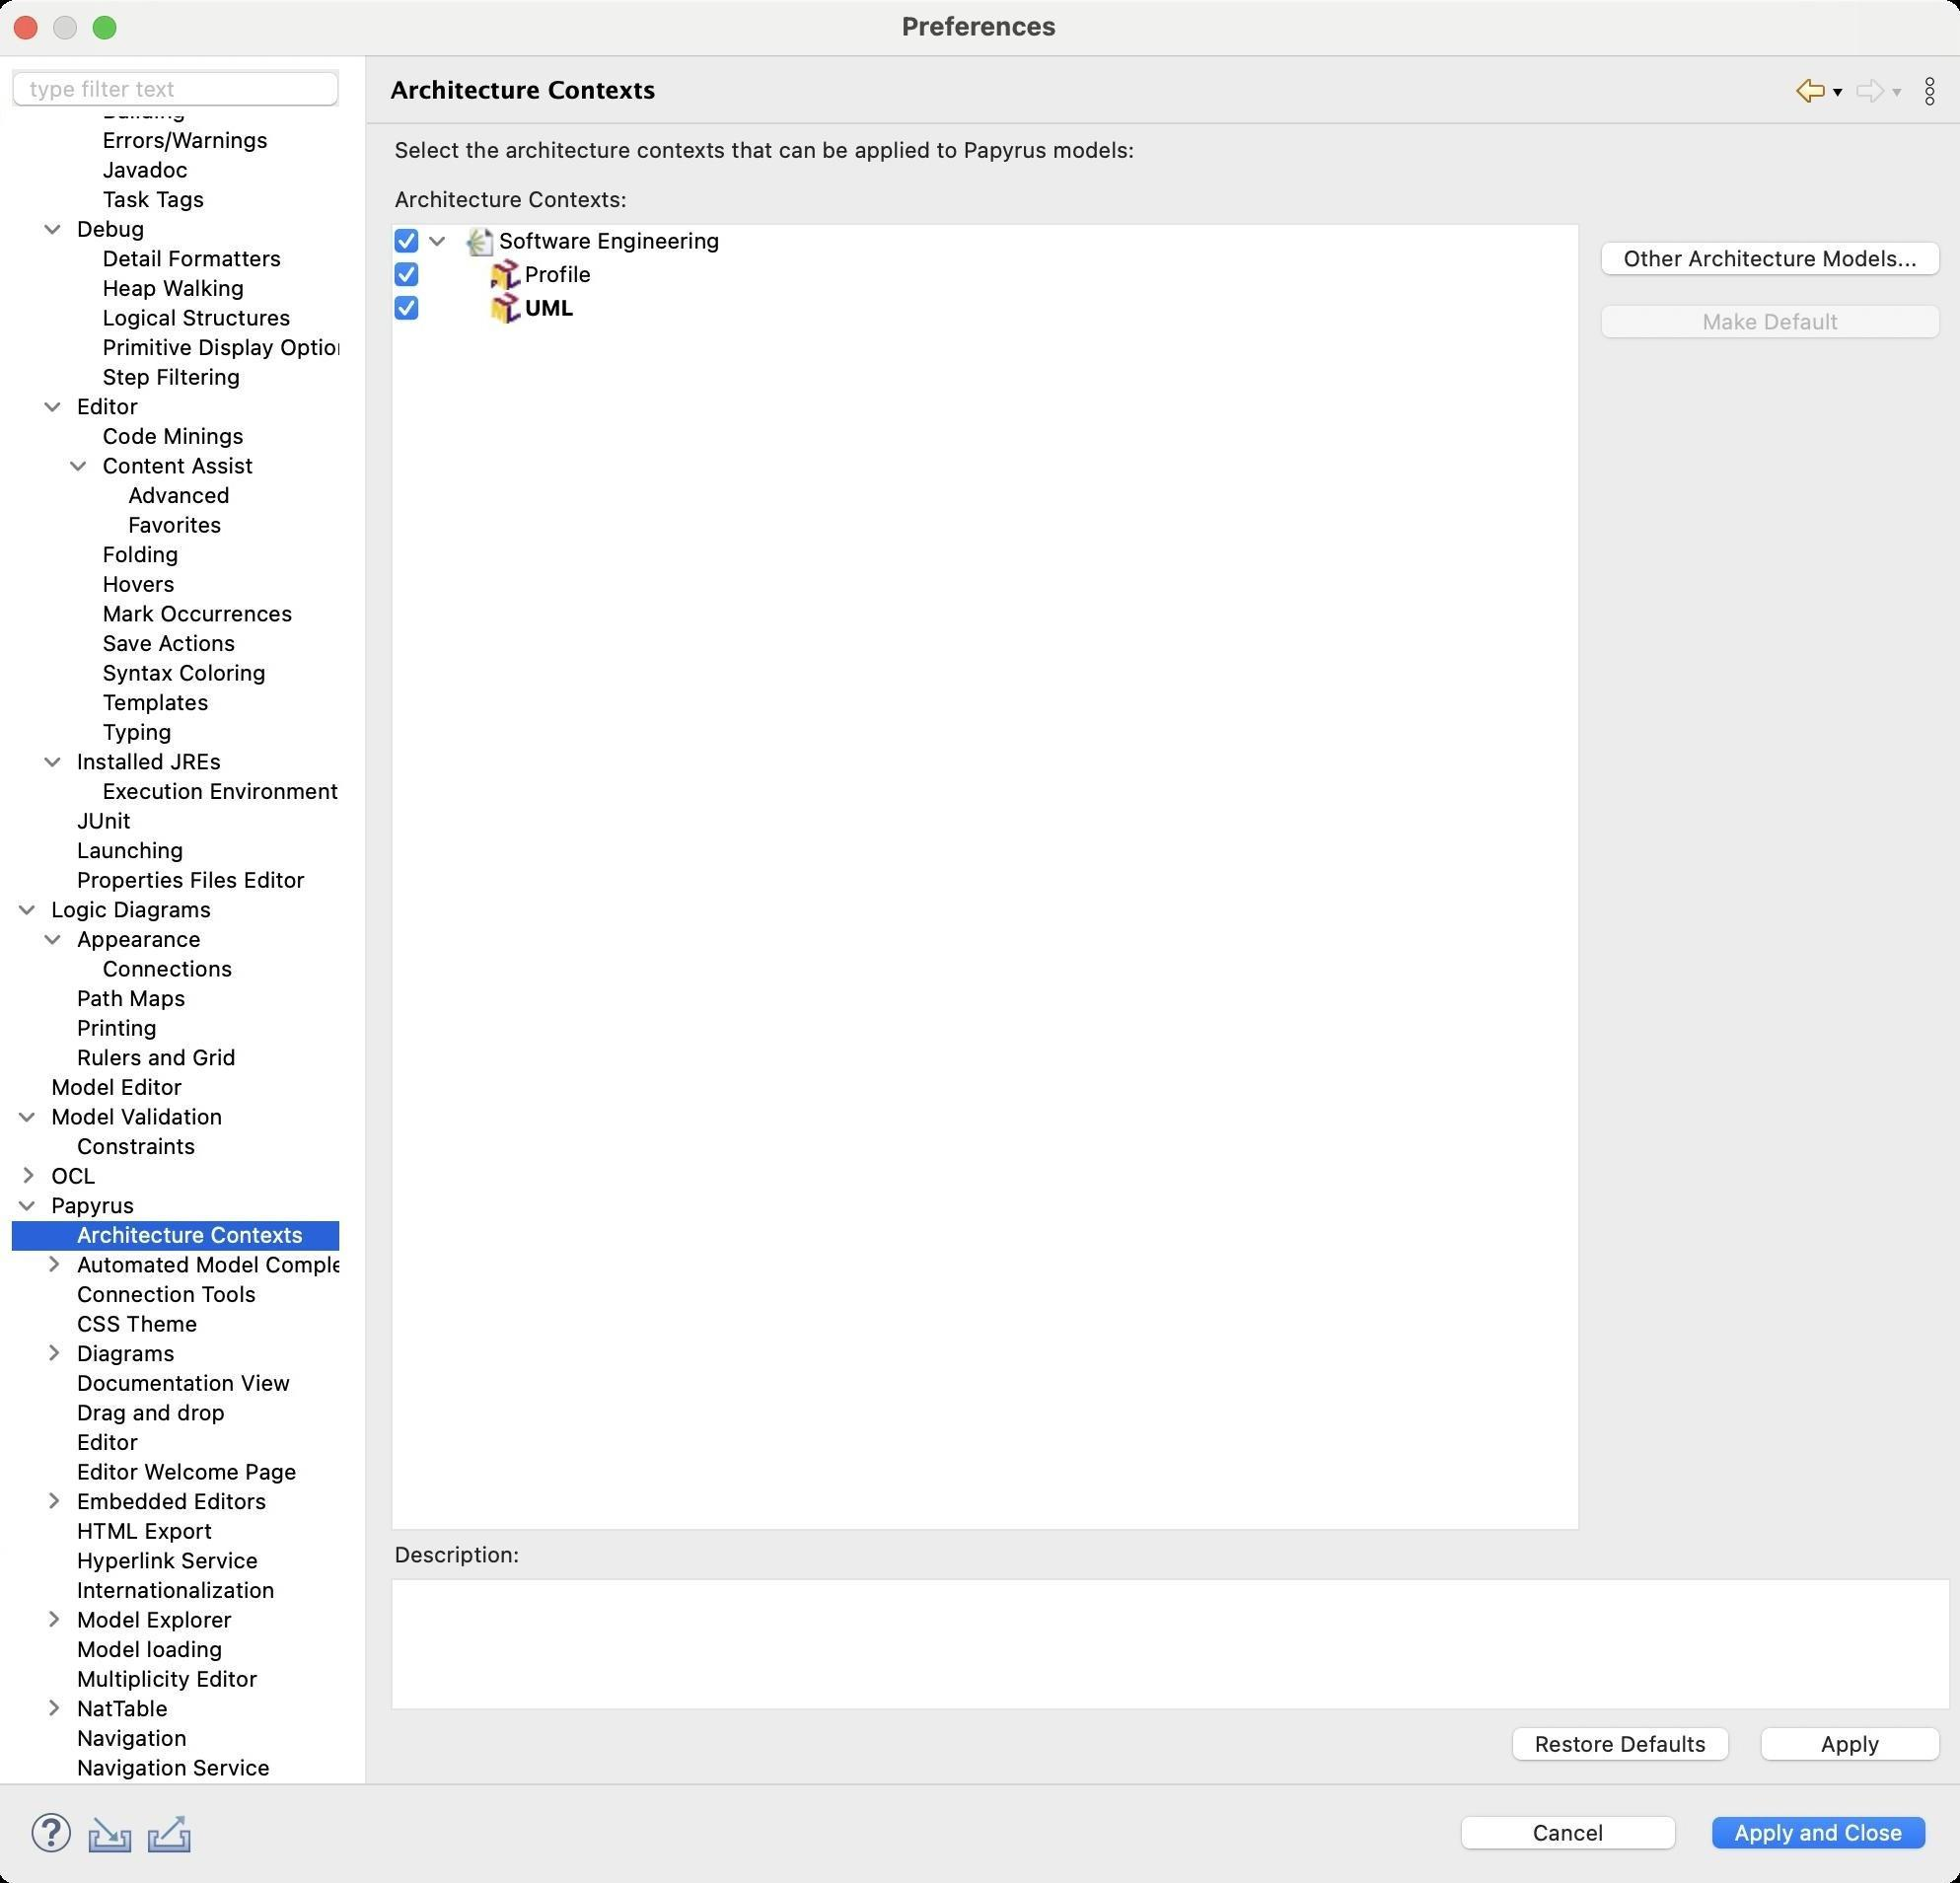
Accessibility tree:
{"name": "Preferences", "role": "AXWindow", "description": null, "role_description": "standard window", "value": null, "position": "480.00;95.00", "size": "995;955", "children": [{"name": "Apply_and_Close", "role": "AXButton", "description": null, "role_description": "button", "value": null, "position": "863.00;917.00", "size": "120;27", "children": []}, {"name": "Cancel", "role": "AXButton", "description": null, "role_description": "button", "value": null, "position": "736.00;917.00", "size": "120;27", "children": []}, {"name": null, "role": "AXToolbar", "description": null, "role_description": "toolbar", "value": null, "position": "12.00;915.00", "size": "90;30", "children": [{"name": "Help", "role": "AXCheckBox", "description": null, "role_description": "checkbox", "value": 0, "position": "12.00;915.00", "size": "30;30", "children": []}, {"name": "Import", "role": "AXButton", "description": null, "role_description": "button", "value": null, "position": "42.00;915.00", "size": "30;30", "children": []}, {"name": "Export", "role": "AXButton", "description": null, "role_description": "button", "value": null, "position": "72.00;915.00", "size": "30;30", "children": []}]}, {"name": null, "role": "AXScrollArea", "description": null, "role_description": "scroll area", "value": null, "position": "199.00;69.00", "size": "791;830", "children": [{"name": "Apply", "role": "AXButton", "description": null, "role_description": "button", "value": null, "position": "888.00;872.00", "size": "102;27", "children": []}, {"name": "Restore_Defaults", "role": "AXButton", "description": null, "role_description": "button", "value": null, "position": "762.00;872.00", "size": "121;27", "children": []}, {"name": null, "role": "AXScrollArea", "description": null, "role_description": "scroll area", "value": null, "position": "199.00;800.00", "size": "791;67", "children": [{"name": null, "role": "AXTable", "description": null, "role_description": "table", "value": null, "position": "200.00;801.00", "size": "789;65", "children": [{"name": null, "role": "AXColumn", "description": null, "role_description": "column", "value": null, "position": "200.00;801.00", "size": "11;65", "children": []}]}]}, {"name": null, "role": "AXStaticText", "description": null, "role_description": "text", "value": "Description:", "position": "199.00;781.00", "size": "791;14", "children": []}, {"name": "Make_Default", "role": "AXButton", "description": null, "role_description": "button", "value": null, "position": "807.00;151.00", "size": "183;27", "children": []}, {"name": "Other_Architecture_Models...", "role": "AXButton", "description": null, "role_description": "button", "value": null, "position": "807.00;119.00", "size": "183;27", "children": []}, {"name": null, "role": "AXStaticText", "description": null, "role_description": "text", "value": "", "position": "807.00;113.00", "size": "183;1", "children": []}, {"name": null, "role": "AXScrollArea", "description": null, "role_description": "scroll area", "value": null, "position": "199.00;113.00", "size": "603;663", "children": [{"name": null, "role": "AXOutline", "description": null, "role_description": "outline", "value": null, "position": "200.00;114.00", "size": "601;661", "children": [{"name": null, "role": "AXRow", "description": null, "role_description": "outline row", "value": null, "position": "200.00;114.00", "size": "601;17", "children": [{"name": "", "role": "AXCheckBox", "description": null, "role_description": "checkbox", "value": 1, "position": "200.00;114.00", "size": "14;16", "children": []}, {"name": null, "role": "AXGroup", "description": null, "role_description": "group", "value": null, "position": "215.00;114.00", "size": "152;17", "children": [{"name": null, "role": "AXDisclosureTriangle", "description": null, "role_description": "disclosure triangle", "value": 1, "position": "217.00;114.00", "size": "12;16", "children": []}, {"name": null, "role": "AXStaticText", "description": null, "role_description": "text", "value": "Software Engineering", "position": "233.00;114.00", "size": "133;16", "children": []}]}]}, {"name": null, "role": "AXRow", "description": null, "role_description": "outline row", "value": null, "position": "200.00;131.00", "size": "601;17", "children": [{"name": "", "role": "AXCheckBox", "description": null, "role_description": "checkbox", "value": 1, "position": "200.00;131.00", "size": "14;16", "children": []}, {"name": null, "role": "AXStaticText", "description": null, "role_description": "text", "value": "Profile", "position": "246.00;131.00", "size": "120;16", "children": []}]}, {"name": null, "role": "AXRow", "description": null, "role_description": "outline row", "value": null, "position": "200.00;148.00", "size": "601;17", "children": [{"name": "", "role": "AXCheckBox", "description": null, "role_description": "checkbox", "value": 1, "position": "200.00;148.00", "size": "14;16", "children": []}, {"name": null, "role": "AXStaticText", "description": null, "role_description": "text", "value": "UML", "position": "246.00;148.00", "size": "120;16", "children": []}]}, {"name": null, "role": "AXColumn", "description": null, "role_description": "column", "value": null, "position": "200.00;114.00", "size": "15;661", "children": []}, {"name": null, "role": "AXColumn", "description": null, "role_description": "column", "value": null, "position": "215.00;114.00", "size": "152;661", "children": []}]}]}, {"name": null, "role": "AXStaticText", "description": null, "role_description": "text", "value": "Architecture Contexts:", "position": "199.00;94.00", "size": "791;14", "children": []}, {"name": null, "role": "AXStaticText", "description": null, "role_description": "text", "value": "", "position": "199.00;88.00", "size": "791;1", "children": []}, {"name": null, "role": "AXStaticText", "description": null, "role_description": "text", "value": "Select the architecture contexts that can be applied to Papyrus models:", "position": "199.00;69.00", "size": "791;14", "children": []}]}, {"name": null, "role": "AXToolbar", "description": "", "role_description": "toolbar", "value": null, "position": "908.00;35.00", "size": "82;22", "children": [{"name": "Back_to_Papyrus", "role": "AXMenuButton", "description": null, "role_description": "menu button", "value": null, "position": "908.00;35.00", "size": "22;22", "children": []}, {"name": "Forward", "role": "AXMenuButton", "description": null, "role_description": "menu button", "value": null, "position": "938.00;35.00", "size": "22;22", "children": []}, {"name": "Additional_Dialog_Actions", "role": "AXButton", "description": null, "role_description": "button", "value": null, "position": "968.00;35.00", "size": "22;22", "children": []}]}, {"name": null, "role": "AXStaticText", "description": "", "role_description": "text", "value": "Architecture Contexts", "position": "196.00;35.00", "size": "705;21", "children": []}, {"name": null, "role": "AXSplitter", "description": null, "role_description": "splitter", "value": 180, "position": "180.00;28.00", "size": "5;876", "children": []}, {"name": null, "role": "AXScrollArea", "description": null, "role_description": "scroll area", "value": null, "position": "7.00;59.00", "size": "166;845", "children": [{"name": null, "role": "AXOutline", "description": null, "role_description": "outline", "value": null, "position": "7.00;-161.00", "size": "189;1305", "children": [{"name": null, "role": "AXRow", "description": null, "role_description": "outline row", "value": null, "position": "7.00;-161.00", "size": "189;15", "children": [{"name": null, "role": "AXGroup", "description": null, "role_description": "group", "value": null, "position": "7.00;-161.00", "size": "189;15", "children": [{"name": null, "role": "AXDisclosureTriangle", "description": null, "role_description": "disclosure triangle", "value": 0, "position": "9.00;-161.00", "size": "12;14", "children": []}, {"name": null, "role": "AXStaticText", "description": null, "role_description": "text", "value": "General", "position": "25.00;-161.00", "size": "170;14", "children": []}]}]}, {"name": null, "role": "AXRow", "description": null, "role_description": "outline row", "value": null, "position": "7.00;-146.00", "size": "189;15", "children": [{"name": null, "role": "AXGroup", "description": null, "role_description": "group", "value": null, "position": "7.00;-146.00", "size": "189;15", "children": [{"name": null, "role": "AXDisclosureTriangle", "description": null, "role_description": "disclosure triangle", "value": 0, "position": "9.00;-146.00", "size": "12;14", "children": []}, {"name": null, "role": "AXStaticText", "description": null, "role_description": "text", "value": "Alf", "position": "25.00;-146.00", "size": "170;14", "children": []}]}]}, {"name": null, "role": "AXRow", "description": null, "role_description": "outline row", "value": null, "position": "7.00;-131.00", "size": "189;15", "children": [{"name": null, "role": "AXGroup", "description": null, "role_description": "group", "value": null, "position": "7.00;-131.00", "size": "189;15", "children": [{"name": null, "role": "AXDisclosureTriangle", "description": null, "role_description": "disclosure triangle", "value": 0, "position": "9.00;-131.00", "size": "12;14", "children": []}, {"name": null, "role": "AXStaticText", "description": null, "role_description": "text", "value": "Ant", "position": "25.00;-131.00", "size": "170;14", "children": []}]}]}, {"name": null, "role": "AXRow", "description": null, "role_description": "outline row", "value": null, "position": "7.00;-116.00", "size": "189;15", "children": [{"name": null, "role": "AXGroup", "description": null, "role_description": "group", "value": null, "position": "7.00;-116.00", "size": "189;15", "children": [{"name": null, "role": "AXDisclosureTriangle", "description": null, "role_description": "disclosure triangle", "value": 0, "position": "9.00;-116.00", "size": "12;14", "children": []}, {"name": null, "role": "AXStaticText", "description": null, "role_description": "text", "value": "Context", "position": "25.00;-116.00", "size": "170;14", "children": []}]}]}, {"name": null, "role": "AXRow", "description": null, "role_description": "outline row", "value": null, "position": "7.00;-101.00", "size": "189;15", "children": [{"name": null, "role": "AXGroup", "description": null, "role_description": "group", "value": null, "position": "7.00;-101.00", "size": "189;15", "children": [{"name": null, "role": "AXDisclosureTriangle", "description": null, "role_description": "disclosure triangle", "value": 0, "position": "9.00;-101.00", "size": "12;14", "children": []}, {"name": null, "role": "AXStaticText", "description": null, "role_description": "text", "value": "CSS", "position": "25.00;-101.00", "size": "170;14", "children": []}]}]}, {"name": null, "role": "AXRow", "description": null, "role_description": "outline row", "value": null, "position": "7.00;-86.00", "size": "189;15", "children": [{"name": null, "role": "AXGroup", "description": null, "role_description": "group", "value": null, "position": "7.00;-86.00", "size": "189;15", "children": [{"name": null, "role": "AXDisclosureTriangle", "description": null, "role_description": "disclosure triangle", "value": 0, "position": "9.00;-86.00", "size": "12;14", "children": []}, {"name": null, "role": "AXStaticText", "description": null, "role_description": "text", "value": "EMF Compare", "position": "25.00;-86.00", "size": "170;14", "children": []}]}]}, {"name": null, "role": "AXRow", "description": null, "role_description": "outline row", "value": null, "position": "7.00;-71.00", "size": "189;15", "children": [{"name": null, "role": "AXGroup", "description": null, "role_description": "group", "value": null, "position": "7.00;-71.00", "size": "189;15", "children": [{"name": null, "role": "AXDisclosureTriangle", "description": null, "role_description": "disclosure triangle", "value": 0, "position": "9.00;-71.00", "size": "12;14", "children": []}, {"name": null, "role": "AXStaticText", "description": null, "role_description": "text", "value": "Help", "position": "25.00;-71.00", "size": "170;14", "children": []}]}]}, {"name": null, "role": "AXRow", "description": null, "role_description": "outline row", "value": null, "position": "7.00;-56.00", "size": "189;15", "children": [{"name": null, "role": "AXGroup", "description": null, "role_description": "group", "value": null, "position": "7.00;-56.00", "size": "189;15", "children": [{"name": null, "role": "AXDisclosureTriangle", "description": null, "role_description": "disclosure triangle", "value": 0, "position": "9.00;-56.00", "size": "12;14", "children": []}, {"name": null, "role": "AXStaticText", "description": null, "role_description": "text", "value": "Install/Update", "position": "25.00;-56.00", "size": "170;14", "children": []}]}]}, {"name": null, "role": "AXRow", "description": null, "role_description": "outline row", "value": null, "position": "7.00;-41.00", "size": "189;15", "children": [{"name": null, "role": "AXGroup", "description": null, "role_description": "group", "value": null, "position": "7.00;-41.00", "size": "189;15", "children": [{"name": null, "role": "AXDisclosureTriangle", "description": null, "role_description": "disclosure triangle", "value": 1, "position": "9.00;-41.00", "size": "12;14", "children": []}, {"name": null, "role": "AXStaticText", "description": null, "role_description": "text", "value": "Java", "position": "25.00;-41.00", "size": "170;14", "children": []}]}]}, {"name": null, "role": "AXRow", "description": null, "role_description": "outline row", "value": null, "position": "7.00;-26.00", "size": "189;15", "children": [{"name": null, "role": "AXGroup", "description": null, "role_description": "group", "value": null, "position": "7.00;-26.00", "size": "189;15", "children": [{"name": null, "role": "AXDisclosureTriangle", "description": null, "role_description": "disclosure triangle", "value": 0, "position": "22.00;-26.00", "size": "12;14", "children": []}, {"name": null, "role": "AXStaticText", "description": null, "role_description": "text", "value": "Appearance", "position": "38.00;-26.00", "size": "157;14", "children": []}]}]}, {"name": null, "role": "AXRow", "description": null, "role_description": "outline row", "value": null, "position": "7.00;-11.00", "size": "189;15", "children": [{"name": null, "role": "AXGroup", "description": null, "role_description": "group", "value": null, "position": "7.00;-11.00", "size": "189;15", "children": [{"name": null, "role": "AXDisclosureTriangle", "description": null, "role_description": "disclosure triangle", "value": 0, "position": "22.00;-11.00", "size": "12;14", "children": []}, {"name": null, "role": "AXStaticText", "description": null, "role_description": "text", "value": "Build Path", "position": "38.00;-11.00", "size": "157;14", "children": []}]}]}, {"name": null, "role": "AXRow", "description": null, "role_description": "outline row", "value": null, "position": "7.00;4.00", "size": "189;15", "children": [{"name": null, "role": "AXStaticText", "description": null, "role_description": "text", "value": "Bytecode Outline", "position": "38.00;4.00", "size": "157;14", "children": []}]}, {"name": null, "role": "AXRow", "description": null, "role_description": "outline row", "value": null, "position": "7.00;19.00", "size": "189;15", "children": [{"name": null, "role": "AXGroup", "description": null, "role_description": "group", "value": null, "position": "7.00;19.00", "size": "189;15", "children": [{"name": null, "role": "AXDisclosureTriangle", "description": null, "role_description": "disclosure triangle", "value": 0, "position": "22.00;19.00", "size": "12;14", "children": []}, {"name": null, "role": "AXStaticText", "description": null, "role_description": "text", "value": "Code Style", "position": "38.00;19.00", "size": "157;14", "children": []}]}]}, {"name": null, "role": "AXRow", "description": null, "role_description": "outline row", "value": null, "position": "7.00;34.00", "size": "189;15", "children": [{"name": null, "role": "AXGroup", "description": null, "role_description": "group", "value": null, "position": "7.00;34.00", "size": "189;15", "children": [{"name": null, "role": "AXDisclosureTriangle", "description": null, "role_description": "disclosure triangle", "value": 1, "position": "22.00;34.00", "size": "12;14", "children": []}, {"name": null, "role": "AXStaticText", "description": null, "role_description": "text", "value": "Compiler", "position": "38.00;34.00", "size": "157;14", "children": []}]}]}, {"name": null, "role": "AXRow", "description": null, "role_description": "outline row", "value": null, "position": "7.00;49.00", "size": "189;15", "children": [{"name": null, "role": "AXStaticText", "description": null, "role_description": "text", "value": "Building", "position": "51.00;49.00", "size": "144;14", "children": []}]}, {"name": null, "role": "AXRow", "description": null, "role_description": "outline row", "value": null, "position": "7.00;64.00", "size": "189;15", "children": [{"name": null, "role": "AXStaticText", "description": null, "role_description": "text", "value": "Errors/Warnings", "position": "51.00;64.00", "size": "144;14", "children": []}]}, {"name": null, "role": "AXRow", "description": null, "role_description": "outline row", "value": null, "position": "7.00;79.00", "size": "189;15", "children": [{"name": null, "role": "AXStaticText", "description": null, "role_description": "text", "value": "Javadoc", "position": "51.00;79.00", "size": "144;14", "children": []}]}, {"name": null, "role": "AXRow", "description": null, "role_description": "outline row", "value": null, "position": "7.00;94.00", "size": "189;15", "children": [{"name": null, "role": "AXStaticText", "description": null, "role_description": "text", "value": "Task Tags", "position": "51.00;94.00", "size": "144;14", "children": []}]}, {"name": null, "role": "AXRow", "description": null, "role_description": "outline row", "value": null, "position": "7.00;109.00", "size": "189;15", "children": [{"name": null, "role": "AXGroup", "description": null, "role_description": "group", "value": null, "position": "7.00;109.00", "size": "189;15", "children": [{"name": null, "role": "AXDisclosureTriangle", "description": null, "role_description": "disclosure triangle", "value": 1, "position": "22.00;109.00", "size": "12;14", "children": []}, {"name": null, "role": "AXStaticText", "description": null, "role_description": "text", "value": "Debug", "position": "38.00;109.00", "size": "157;14", "children": []}]}]}, {"name": null, "role": "AXRow", "description": null, "role_description": "outline row", "value": null, "position": "7.00;124.00", "size": "189;15", "children": [{"name": null, "role": "AXStaticText", "description": null, "role_description": "text", "value": "Detail Formatters", "position": "51.00;124.00", "size": "144;14", "children": []}]}, {"name": null, "role": "AXRow", "description": null, "role_description": "outline row", "value": null, "position": "7.00;139.00", "size": "189;15", "children": [{"name": null, "role": "AXStaticText", "description": null, "role_description": "text", "value": "Heap Walking", "position": "51.00;139.00", "size": "144;14", "children": []}]}, {"name": null, "role": "AXRow", "description": null, "role_description": "outline row", "value": null, "position": "7.00;154.00", "size": "189;15", "children": [{"name": null, "role": "AXStaticText", "description": null, "role_description": "text", "value": "Logical Structures", "position": "51.00;154.00", "size": "144;14", "children": []}]}, {"name": null, "role": "AXRow", "description": null, "role_description": "outline row", "value": null, "position": "7.00;169.00", "size": "189;15", "children": [{"name": null, "role": "AXStaticText", "description": null, "role_description": "text", "value": "Primitive Display Options", "position": "51.00;169.00", "size": "144;14", "children": []}]}, {"name": null, "role": "AXRow", "description": null, "role_description": "outline row", "value": null, "position": "7.00;184.00", "size": "189;15", "children": [{"name": null, "role": "AXStaticText", "description": null, "role_description": "text", "value": "Step Filtering", "position": "51.00;184.00", "size": "144;14", "children": []}]}, {"name": null, "role": "AXRow", "description": null, "role_description": "outline row", "value": null, "position": "7.00;199.00", "size": "189;15", "children": [{"name": null, "role": "AXGroup", "description": null, "role_description": "group", "value": null, "position": "7.00;199.00", "size": "189;15", "children": [{"name": null, "role": "AXDisclosureTriangle", "description": null, "role_description": "disclosure triangle", "value": 1, "position": "22.00;199.00", "size": "12;14", "children": []}, {"name": null, "role": "AXStaticText", "description": null, "role_description": "text", "value": "Editor", "position": "38.00;199.00", "size": "157;14", "children": []}]}]}, {"name": null, "role": "AXRow", "description": null, "role_description": "outline row", "value": null, "position": "7.00;214.00", "size": "189;15", "children": [{"name": null, "role": "AXStaticText", "description": null, "role_description": "text", "value": "Code Minings", "position": "51.00;214.00", "size": "144;14", "children": []}]}, {"name": null, "role": "AXRow", "description": null, "role_description": "outline row", "value": null, "position": "7.00;229.00", "size": "189;15", "children": [{"name": null, "role": "AXGroup", "description": null, "role_description": "group", "value": null, "position": "7.00;229.00", "size": "189;15", "children": [{"name": null, "role": "AXDisclosureTriangle", "description": null, "role_description": "disclosure triangle", "value": 1, "position": "35.00;229.00", "size": "12;14", "children": []}, {"name": null, "role": "AXStaticText", "description": null, "role_description": "text", "value": "Content Assist", "position": "51.00;229.00", "size": "144;14", "children": []}]}]}, {"name": null, "role": "AXRow", "description": null, "role_description": "outline row", "value": null, "position": "7.00;244.00", "size": "189;15", "children": [{"name": null, "role": "AXStaticText", "description": null, "role_description": "text", "value": "Advanced", "position": "64.00;244.00", "size": "131;14", "children": []}]}, {"name": null, "role": "AXRow", "description": null, "role_description": "outline row", "value": null, "position": "7.00;259.00", "size": "189;15", "children": [{"name": null, "role": "AXStaticText", "description": null, "role_description": "text", "value": "Favorites", "position": "64.00;259.00", "size": "131;14", "children": []}]}, {"name": null, "role": "AXRow", "description": null, "role_description": "outline row", "value": null, "position": "7.00;274.00", "size": "189;15", "children": [{"name": null, "role": "AXStaticText", "description": null, "role_description": "text", "value": "Folding", "position": "51.00;274.00", "size": "144;14", "children": []}]}, {"name": null, "role": "AXRow", "description": null, "role_description": "outline row", "value": null, "position": "7.00;289.00", "size": "189;15", "children": [{"name": null, "role": "AXStaticText", "description": null, "role_description": "text", "value": "Hovers", "position": "51.00;289.00", "size": "144;14", "children": []}]}, {"name": null, "role": "AXRow", "description": null, "role_description": "outline row", "value": null, "position": "7.00;304.00", "size": "189;15", "children": [{"name": null, "role": "AXStaticText", "description": null, "role_description": "text", "value": "Mark Occurrences", "position": "51.00;304.00", "size": "144;14", "children": []}]}, {"name": null, "role": "AXRow", "description": null, "role_description": "outline row", "value": null, "position": "7.00;319.00", "size": "189;15", "children": [{"name": null, "role": "AXStaticText", "description": null, "role_description": "text", "value": "Save Actions", "position": "51.00;319.00", "size": "144;14", "children": []}]}, {"name": null, "role": "AXRow", "description": null, "role_description": "outline row", "value": null, "position": "7.00;334.00", "size": "189;15", "children": [{"name": null, "role": "AXStaticText", "description": null, "role_description": "text", "value": "Syntax Coloring", "position": "51.00;334.00", "size": "144;14", "children": []}]}, {"name": null, "role": "AXRow", "description": null, "role_description": "outline row", "value": null, "position": "7.00;349.00", "size": "189;15", "children": [{"name": null, "role": "AXStaticText", "description": null, "role_description": "text", "value": "Templates", "position": "51.00;349.00", "size": "144;14", "children": []}]}, {"name": null, "role": "AXRow", "description": null, "role_description": "outline row", "value": null, "position": "7.00;364.00", "size": "189;15", "children": [{"name": null, "role": "AXStaticText", "description": null, "role_description": "text", "value": "Typing", "position": "51.00;364.00", "size": "144;14", "children": []}]}, {"name": null, "role": "AXRow", "description": null, "role_description": "outline row", "value": null, "position": "7.00;379.00", "size": "189;15", "children": [{"name": null, "role": "AXGroup", "description": null, "role_description": "group", "value": null, "position": "7.00;379.00", "size": "189;15", "children": [{"name": null, "role": "AXDisclosureTriangle", "description": null, "role_description": "disclosure triangle", "value": 1, "position": "22.00;379.00", "size": "12;14", "children": []}, {"name": null, "role": "AXStaticText", "description": null, "role_description": "text", "value": "Installed JREs", "position": "38.00;379.00", "size": "157;14", "children": []}]}]}, {"name": null, "role": "AXRow", "description": null, "role_description": "outline row", "value": null, "position": "7.00;394.00", "size": "189;15", "children": [{"name": null, "role": "AXStaticText", "description": null, "role_description": "text", "value": "Execution Environments", "position": "51.00;394.00", "size": "144;14", "children": []}]}, {"name": null, "role": "AXRow", "description": null, "role_description": "outline row", "value": null, "position": "7.00;409.00", "size": "189;15", "children": [{"name": null, "role": "AXStaticText", "description": null, "role_description": "text", "value": "JUnit", "position": "38.00;409.00", "size": "157;14", "children": []}]}, {"name": null, "role": "AXRow", "description": null, "role_description": "outline row", "value": null, "position": "7.00;424.00", "size": "189;15", "children": [{"name": null, "role": "AXStaticText", "description": null, "role_description": "text", "value": "Launching", "position": "38.00;424.00", "size": "157;14", "children": []}]}, {"name": null, "role": "AXRow", "description": null, "role_description": "outline row", "value": null, "position": "7.00;439.00", "size": "189;15", "children": [{"name": null, "role": "AXStaticText", "description": null, "role_description": "text", "value": "Properties Files Editor", "position": "38.00;439.00", "size": "157;14", "children": []}]}, {"name": null, "role": "AXRow", "description": null, "role_description": "outline row", "value": null, "position": "7.00;454.00", "size": "189;15", "children": [{"name": null, "role": "AXGroup", "description": null, "role_description": "group", "value": null, "position": "7.00;454.00", "size": "189;15", "children": [{"name": null, "role": "AXDisclosureTriangle", "description": null, "role_description": "disclosure triangle", "value": 1, "position": "9.00;454.00", "size": "12;14", "children": []}, {"name": null, "role": "AXStaticText", "description": null, "role_description": "text", "value": "Logic Diagrams", "position": "25.00;454.00", "size": "170;14", "children": []}]}]}, {"name": null, "role": "AXRow", "description": null, "role_description": "outline row", "value": null, "position": "7.00;469.00", "size": "189;15", "children": [{"name": null, "role": "AXGroup", "description": null, "role_description": "group", "value": null, "position": "7.00;469.00", "size": "189;15", "children": [{"name": null, "role": "AXDisclosureTriangle", "description": null, "role_description": "disclosure triangle", "value": 1, "position": "22.00;469.00", "size": "12;14", "children": []}, {"name": null, "role": "AXStaticText", "description": null, "role_description": "text", "value": "Appearance", "position": "38.00;469.00", "size": "157;14", "children": []}]}]}, {"name": null, "role": "AXRow", "description": null, "role_description": "outline row", "value": null, "position": "7.00;484.00", "size": "189;15", "children": [{"name": null, "role": "AXStaticText", "description": null, "role_description": "text", "value": "Connections", "position": "51.00;484.00", "size": "144;14", "children": []}]}, {"name": null, "role": "AXRow", "description": null, "role_description": "outline row", "value": null, "position": "7.00;499.00", "size": "189;15", "children": [{"name": null, "role": "AXStaticText", "description": null, "role_description": "text", "value": "Path Maps", "position": "38.00;499.00", "size": "157;14", "children": []}]}, {"name": null, "role": "AXRow", "description": null, "role_description": "outline row", "value": null, "position": "7.00;514.00", "size": "189;15", "children": [{"name": null, "role": "AXStaticText", "description": null, "role_description": "text", "value": "Printing", "position": "38.00;514.00", "size": "157;14", "children": []}]}, {"name": null, "role": "AXRow", "description": null, "role_description": "outline row", "value": null, "position": "7.00;529.00", "size": "189;15", "children": [{"name": null, "role": "AXStaticText", "description": null, "role_description": "text", "value": "Rulers and Grid", "position": "38.00;529.00", "size": "157;14", "children": []}]}, {"name": null, "role": "AXRow", "description": null, "role_description": "outline row", "value": null, "position": "7.00;544.00", "size": "189;15", "children": [{"name": null, "role": "AXStaticText", "description": null, "role_description": "text", "value": "Model Editor", "position": "25.00;544.00", "size": "170;14", "children": []}]}, {"name": null, "role": "AXRow", "description": null, "role_description": "outline row", "value": null, "position": "7.00;559.00", "size": "189;15", "children": [{"name": null, "role": "AXGroup", "description": null, "role_description": "group", "value": null, "position": "7.00;559.00", "size": "189;15", "children": [{"name": null, "role": "AXDisclosureTriangle", "description": null, "role_description": "disclosure triangle", "value": 1, "position": "9.00;559.00", "size": "12;14", "children": []}, {"name": null, "role": "AXStaticText", "description": null, "role_description": "text", "value": "Model Validation", "position": "25.00;559.00", "size": "170;14", "children": []}]}]}, {"name": null, "role": "AXRow", "description": null, "role_description": "outline row", "value": null, "position": "7.00;574.00", "size": "189;15", "children": [{"name": null, "role": "AXStaticText", "description": null, "role_description": "text", "value": "Constraints", "position": "38.00;574.00", "size": "157;14", "children": []}]}, {"name": null, "role": "AXRow", "description": null, "role_description": "outline row", "value": null, "position": "7.00;589.00", "size": "189;15", "children": [{"name": null, "role": "AXGroup", "description": null, "role_description": "group", "value": null, "position": "7.00;589.00", "size": "189;15", "children": [{"name": null, "role": "AXDisclosureTriangle", "description": null, "role_description": "disclosure triangle", "value": 0, "position": "9.00;589.00", "size": "12;14", "children": []}, {"name": null, "role": "AXStaticText", "description": null, "role_description": "text", "value": "OCL", "position": "25.00;589.00", "size": "170;14", "children": []}]}]}, {"name": null, "role": "AXRow", "description": null, "role_description": "outline row", "value": null, "position": "7.00;604.00", "size": "189;15", "children": [{"name": null, "role": "AXGroup", "description": null, "role_description": "group", "value": null, "position": "7.00;604.00", "size": "189;15", "children": [{"name": null, "role": "AXDisclosureTriangle", "description": null, "role_description": "disclosure triangle", "value": 1, "position": "9.00;604.00", "size": "12;14", "children": []}, {"name": null, "role": "AXStaticText", "description": null, "role_description": "text", "value": "Papyrus", "position": "25.00;604.00", "size": "170;14", "children": []}]}]}, {"name": null, "role": "AXRow", "description": null, "role_description": "outline row", "value": null, "position": "7.00;619.00", "size": "189;15", "children": [{"name": null, "role": "AXStaticText", "description": null, "role_description": "text", "value": "Architecture Contexts", "position": "38.00;619.00", "size": "157;14", "children": []}]}, {"name": null, "role": "AXRow", "description": null, "role_description": "outline row", "value": null, "position": "7.00;634.00", "size": "189;15", "children": [{"name": null, "role": "AXGroup", "description": null, "role_description": "group", "value": null, "position": "7.00;634.00", "size": "189;15", "children": [{"name": null, "role": "AXDisclosureTriangle", "description": null, "role_description": "disclosure triangle", "value": 0, "position": "22.00;634.00", "size": "12;14", "children": []}, {"name": null, "role": "AXStaticText", "description": null, "role_description": "text", "value": "Automated Model Completion", "position": "38.00;634.00", "size": "157;14", "children": []}]}]}, {"name": null, "role": "AXRow", "description": null, "role_description": "outline row", "value": null, "position": "7.00;649.00", "size": "189;15", "children": [{"name": null, "role": "AXStaticText", "description": null, "role_description": "text", "value": "Connection Tools", "position": "38.00;649.00", "size": "157;14", "children": []}]}, {"name": null, "role": "AXRow", "description": null, "role_description": "outline row", "value": null, "position": "7.00;664.00", "size": "189;15", "children": [{"name": null, "role": "AXStaticText", "description": null, "role_description": "text", "value": "CSS Theme", "position": "38.00;664.00", "size": "157;14", "children": []}]}, {"name": null, "role": "AXRow", "description": null, "role_description": "outline row", "value": null, "position": "7.00;679.00", "size": "189;15", "children": [{"name": null, "role": "AXGroup", "description": null, "role_description": "group", "value": null, "position": "7.00;679.00", "size": "189;15", "children": [{"name": null, "role": "AXDisclosureTriangle", "description": null, "role_description": "disclosure triangle", "value": 0, "position": "22.00;679.00", "size": "12;14", "children": []}, {"name": null, "role": "AXStaticText", "description": null, "role_description": "text", "value": "Diagrams", "position": "38.00;679.00", "size": "157;14", "children": []}]}]}, {"name": null, "role": "AXRow", "description": null, "role_description": "outline row", "value": null, "position": "7.00;694.00", "size": "189;15", "children": [{"name": null, "role": "AXStaticText", "description": null, "role_description": "text", "value": "Documentation View", "position": "38.00;694.00", "size": "157;14", "children": []}]}, {"name": null, "role": "AXRow", "description": null, "role_description": "outline row", "value": null, "position": "7.00;709.00", "size": "189;15", "children": [{"name": null, "role": "AXStaticText", "description": null, "role_description": "text", "value": "Drag and drop", "position": "38.00;709.00", "size": "157;14", "children": []}]}, {"name": null, "role": "AXRow", "description": null, "role_description": "outline row", "value": null, "position": "7.00;724.00", "size": "189;15", "children": [{"name": null, "role": "AXStaticText", "description": null, "role_description": "text", "value": "Editor", "position": "38.00;724.00", "size": "157;14", "children": []}]}, {"name": null, "role": "AXRow", "description": null, "role_description": "outline row", "value": null, "position": "7.00;739.00", "size": "189;15", "children": [{"name": null, "role": "AXStaticText", "description": null, "role_description": "text", "value": "Editor Welcome Page", "position": "38.00;739.00", "size": "157;14", "children": []}]}, {"name": null, "role": "AXRow", "description": null, "role_description": "outline row", "value": null, "position": "7.00;754.00", "size": "189;15", "children": [{"name": null, "role": "AXGroup", "description": null, "role_description": "group", "value": null, "position": "7.00;754.00", "size": "189;15", "children": [{"name": null, "role": "AXDisclosureTriangle", "description": null, "role_description": "disclosure triangle", "value": 0, "position": "22.00;754.00", "size": "12;14", "children": []}, {"name": null, "role": "AXStaticText", "description": null, "role_description": "text", "value": "Embedded Editors", "position": "38.00;754.00", "size": "157;14", "children": []}]}]}, {"name": null, "role": "AXRow", "description": null, "role_description": "outline row", "value": null, "position": "7.00;769.00", "size": "189;15", "children": [{"name": null, "role": "AXStaticText", "description": null, "role_description": "text", "value": "HTML Export", "position": "38.00;769.00", "size": "157;14", "children": []}]}, {"name": null, "role": "AXRow", "description": null, "role_description": "outline row", "value": null, "position": "7.00;784.00", "size": "189;15", "children": [{"name": null, "role": "AXStaticText", "description": null, "role_description": "text", "value": "Hyperlink Service", "position": "38.00;784.00", "size": "157;14", "children": []}]}, {"name": null, "role": "AXRow", "description": null, "role_description": "outline row", "value": null, "position": "7.00;799.00", "size": "189;15", "children": [{"name": null, "role": "AXStaticText", "description": null, "role_description": "text", "value": "Internationalization", "position": "38.00;799.00", "size": "157;14", "children": []}]}, {"name": null, "role": "AXRow", "description": null, "role_description": "outline row", "value": null, "position": "7.00;814.00", "size": "189;15", "children": [{"name": null, "role": "AXGroup", "description": null, "role_description": "group", "value": null, "position": "7.00;814.00", "size": "189;15", "children": [{"name": null, "role": "AXDisclosureTriangle", "description": null, "role_description": "disclosure triangle", "value": 0, "position": "22.00;814.00", "size": "12;14", "children": []}, {"name": null, "role": "AXStaticText", "description": null, "role_description": "text", "value": "Model Explorer", "position": "38.00;814.00", "size": "157;14", "children": []}]}]}, {"name": null, "role": "AXRow", "description": null, "role_description": "outline row", "value": null, "position": "7.00;829.00", "size": "189;15", "children": [{"name": null, "role": "AXStaticText", "description": null, "role_description": "text", "value": "Model loading", "position": "38.00;829.00", "size": "157;14", "children": []}]}, {"name": null, "role": "AXRow", "description": null, "role_description": "outline row", "value": null, "position": "7.00;844.00", "size": "189;15", "children": [{"name": null, "role": "AXStaticText", "description": null, "role_description": "text", "value": "Multiplicity Editor", "position": "38.00;844.00", "size": "157;14", "children": []}]}, {"name": null, "role": "AXRow", "description": null, "role_description": "outline row", "value": null, "position": "7.00;859.00", "size": "189;15", "children": [{"name": null, "role": "AXGroup", "description": null, "role_description": "group", "value": null, "position": "7.00;859.00", "size": "189;15", "children": [{"name": null, "role": "AXDisclosureTriangle", "description": null, "role_description": "disclosure triangle", "value": 0, "position": "22.00;859.00", "size": "12;14", "children": []}, {"name": null, "role": "AXStaticText", "description": null, "role_description": "text", "value": "NatTable", "position": "38.00;859.00", "size": "157;14", "children": []}]}]}, {"name": null, "role": "AXRow", "description": null, "role_description": "outline row", "value": null, "position": "7.00;874.00", "size": "189;15", "children": [{"name": null, "role": "AXStaticText", "description": null, "role_description": "text", "value": "Navigation", "position": "38.00;874.00", "size": "157;14", "children": []}]}, {"name": null, "role": "AXRow", "description": null, "role_description": "outline row", "value": null, "position": "7.00;889.00", "size": "189;15", "children": [{"name": null, "role": "AXStaticText", "description": null, "role_description": "text", "value": "Navigation Service", "position": "38.00;889.00", "size": "157;14", "children": []}]}, {"name": null, "role": "AXRow", "description": null, "role_description": "outline row", "value": null, "position": "7.00;904.00", "size": "189;15", "children": [{"name": null, "role": "AXStaticText", "description": null, "role_description": "text", "value": "New Child", "position": "38.00;904.00", "size": "157;14", "children": []}]}, {"name": null, "role": "AXRow", "description": null, "role_description": "outline row", "value": null, "position": "7.00;919.00", "size": "189;15", "children": [{"name": null, "role": "AXGroup", "description": null, "role_description": "group", "value": null, "position": "7.00;919.00", "size": "189;15", "children": [{"name": null, "role": "AXDisclosureTriangle", "description": null, "role_description": "disclosure triangle", "value": 0, "position": "22.00;919.00", "size": "12;14", "children": []}, {"name": null, "role": "AXStaticText", "description": null, "role_description": "text", "value": "Paste", "position": "38.00;919.00", "size": "157;14", "children": []}]}]}, {"name": null, "role": "AXRow", "description": null, "role_description": "outline row", "value": null, "position": "7.00;934.00", "size": "189;15", "children": [{"name": null, "role": "AXStaticText", "description": null, "role_description": "text", "value": "Pathmaps", "position": "38.00;934.00", "size": "157;14", "children": []}]}, {"name": null, "role": "AXRow", "description": null, "role_description": "outline row", "value": null, "position": "7.00;949.00", "size": "189;15", "children": [{"name": null, "role": "AXStaticText", "description": null, "role_description": "text", "value": "Printing", "position": "38.00;949.00", "size": "157;14", "children": []}]}, {"name": null, "role": "AXRow", "description": null, "role_description": "outline row", "value": null, "position": "7.00;964.00", "size": "189;15", "children": [{"name": null, "role": "AXGroup", "description": null, "role_description": "group", "value": null, "position": "7.00;964.00", "size": "189;15", "children": [{"name": null, "role": "AXDisclosureTriangle", "description": null, "role_description": "disclosure triangle", "value": 0, "position": "22.00;964.00", "size": "12;14", "children": []}, {"name": null, "role": "AXStaticText", "description": null, "role_description": "text", "value": "Profile Application", "position": "38.00;964.00", "size": "157;14", "children": []}]}]}, {"name": null, "role": "AXRow", "description": null, "role_description": "outline row", "value": null, "position": "7.00;979.00", "size": "189;15", "children": [{"name": null, "role": "AXStaticText", "description": null, "role_description": "text", "value": "Properties UI", "position": "38.00;979.00", "size": "157;14", "children": []}]}, {"name": null, "role": "AXRow", "description": null, "role_description": "outline row", "value": null, "position": "7.00;994.00", "size": "189;15", "children": [{"name": null, "role": "AXGroup", "description": null, "role_description": "group", "value": null, "position": "7.00;994.00", "size": "189;15", "children": [{"name": null, "role": "AXDisclosureTriangle", "description": null, "role_description": "disclosure triangle", "value": 0, "position": "22.00;994.00", "size": "12;14", "children": []}, {"name": null, "role": "AXStaticText", "description": null, "role_description": "text", "value": "Properties views", "position": "38.00;994.00", "size": "157;14", "children": []}]}]}, {"name": null, "role": "AXRow", "description": null, "role_description": "outline row", "value": null, "position": "7.00;1009.00", "size": "189;15", "children": [{"name": null, "role": "AXStaticText", "description": null, "role_description": "text", "value": "Resize Binding", "position": "38.00;1009.00", "size": "157;14", "children": []}]}, {"name": null, "role": "AXRow", "description": null, "role_description": "outline row", "value": null, "position": "7.00;1024.00", "size": "189;15", "children": [{"name": null, "role": "AXStaticText", "description": null, "role_description": "text", "value": "Rich text", "position": "38.00;1024.00", "size": "157;14", "children": []}]}, {"name": null, "role": "AXRow", "description": null, "role_description": "outline row", "value": null, "position": "7.00;1039.00", "size": "189;15", "children": [{"name": null, "role": "AXStaticText", "description": null, "role_description": "text", "value": "SashWindows Tab Tooltips", "position": "38.00;1039.00", "size": "157;14", "children": []}]}, {"name": null, "role": "AXRow", "description": null, "role_description": "outline row", "value": null, "position": "7.00;1054.00", "size": "189;15", "children": [{"name": null, "role": "AXStaticText", "description": null, "role_description": "text", "value": "UML ElementType", "position": "38.00;1054.00", "size": "157;14", "children": []}]}, {"name": null, "role": "AXRow", "description": null, "role_description": "outline row", "value": null, "position": "7.00;1069.00", "size": "189;15", "children": [{"name": null, "role": "AXStaticText", "description": null, "role_description": "text", "value": "UML Naming Strategy", "position": "38.00;1069.00", "size": "157;14", "children": []}]}, {"name": null, "role": "AXRow", "description": null, "role_description": "outline row", "value": null, "position": "7.00;1084.00", "size": "189;15", "children": [{"name": null, "role": "AXStaticText", "description": null, "role_description": "text", "value": "Validation preferences", "position": "38.00;1084.00", "size": "157;14", "children": []}]}, {"name": null, "role": "AXRow", "description": null, "role_description": "outline row", "value": null, "position": "7.00;1099.00", "size": "189;15", "children": [{"name": null, "role": "AXGroup", "description": null, "role_description": "group", "value": null, "position": "7.00;1099.00", "size": "189;15", "children": [{"name": null, "role": "AXDisclosureTriangle", "description": null, "role_description": "disclosure triangle", "value": 0, "position": "9.00;1099.00", "size": "12;14", "children": []}, {"name": null, "role": "AXStaticText", "description": null, "role_description": "text", "value": "Plug-in Development", "position": "25.00;1099.00", "size": "170;14", "children": []}]}]}, {"name": null, "role": "AXRow", "description": null, "role_description": "outline row", "value": null, "position": "7.00;1114.00", "size": "189;15", "children": [{"name": null, "role": "AXGroup", "description": null, "role_description": "group", "value": null, "position": "7.00;1114.00", "size": "189;15", "children": [{"name": null, "role": "AXDisclosureTriangle", "description": null, "role_description": "disclosure triangle", "value": 0, "position": "9.00;1114.00", "size": "12;14", "children": []}, {"name": null, "role": "AXStaticText", "description": null, "role_description": "text", "value": "Run/Debug", "position": "25.00;1114.00", "size": "170;14", "children": []}]}]}, {"name": null, "role": "AXRow", "description": null, "role_description": "outline row", "value": null, "position": "7.00;1129.00", "size": "189;15", "children": [{"name": null, "role": "AXGroup", "description": null, "role_description": "group", "value": null, "position": "7.00;1129.00", "size": "189;15", "children": [{"name": null, "role": "AXDisclosureTriangle", "description": null, "role_description": "disclosure triangle", "value": 0, "position": "9.00;1129.00", "size": "12;14", "children": []}, {"name": null, "role": "AXStaticText", "description": null, "role_description": "text", "value": "Version Control (Team)", "position": "25.00;1129.00", "size": "170;14", "children": []}]}]}, {"name": null, "role": "AXColumn", "description": null, "role_description": "column", "value": null, "position": "7.00;-161.00", "size": "189;1305", "children": []}]}, {"name": null, "role": "AXScrollBar", "description": null, "role_description": "scroll bar", "value": 0.0, "position": "7.00;888.00", "size": "166;16", "children": [{"name": null, "role": "AXValueIndicator", "description": null, "role_description": "value indicator", "value": 0.0, "position": "8.00;892.00", "size": "144;12", "children": []}, {"name": null, "role": "AXButton", "description": null, "role_description": "increment arrow button", "value": null, "position": "7.00;888.00", "size": "0;0", "children": []}, {"name": null, "role": "AXButton", "description": null, "role_description": "decrement arrow button", "value": null, "position": "7.00;888.00", "size": "0;0", "children": []}, {"name": null, "role": "AXButton", "description": null, "role_description": "increment page button", "value": null, "position": "152.50;892.00", "size": "20;12", "children": []}, {"name": null, "role": "AXButton", "description": null, "role_description": "decrement page button", "value": null, "position": "7.00;892.00", "size": "1;12", "children": []}]}, {"name": null, "role": "AXScrollBar", "description": null, "role_description": "scroll bar", "value": 0.4782608695652174, "position": "157.00;59.00", "size": "16;845", "children": [{"name": null, "role": "AXValueIndicator", "description": null, "role_description": "value indicator", "value": 0.4782608695652174, "position": "161.00;202.00", "size": "12;546", "children": []}, {"name": null, "role": "AXButton", "description": null, "role_description": "increment arrow button", "value": null, "position": "157.00;59.00", "size": "0;0", "children": []}, {"name": null, "role": "AXButton", "description": null, "role_description": "decrement arrow button", "value": null, "position": "157.00;59.00", "size": "0;0", "children": []}, {"name": null, "role": "AXButton", "description": null, "role_description": "increment page button", "value": null, "position": "161.00;748.00", "size": "12;156", "children": []}, {"name": null, "role": "AXButton", "description": null, "role_description": "decrement page button", "value": null, "position": "161.00;59.00", "size": "12;143", "children": []}]}]}, {"name": "type_filter_text", "role": "AXTextField", "description": null, "role_description": "search text field", "value": "", "position": "7.00;35.00", "size": "166;19", "children": []}, {"name": null, "role": "AXButton", "description": null, "role_description": "close button", "value": null, "position": "7.00;6.00", "size": "14;16", "children": []}, {"name": null, "role": "AXButton", "description": null, "role_description": "zoom button", "value": null, "position": "47.00;6.00", "size": "14;16", "children": [{"name": null, "role": "AXGroup", "description": null, "role_description": "group", "value": null, "position": "47.00;6.00", "size": "14;16", "children": [{"name": null, "role": "AXGroup", "description": null, "role_description": "group", "value": null, "position": "47.00;6.00", "size": "14;16", "children": []}]}]}, {"name": null, "role": "AXButton", "description": null, "role_description": "minimize button", "value": null, "position": "27.00;6.00", "size": "14;16", "children": []}, {"name": null, "role": "AXStaticText", "description": null, "role_description": "text", "value": "Preferences", "position": "456.00;5.00", "size": "83;16", "children": []}]}